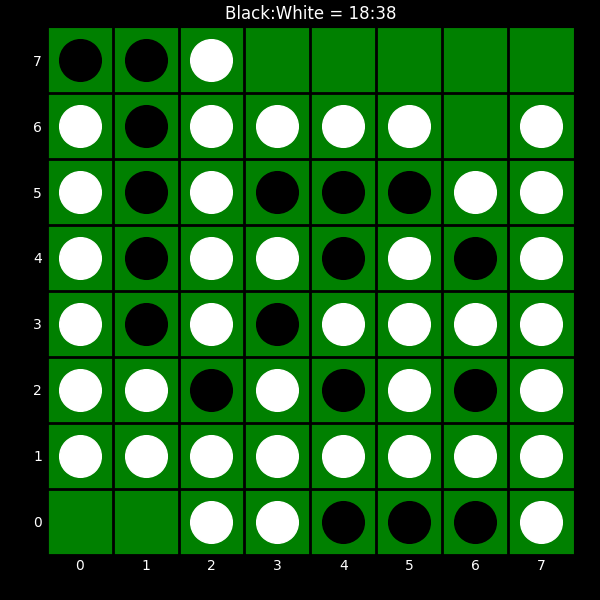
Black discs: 18
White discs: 38